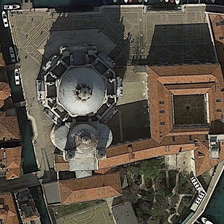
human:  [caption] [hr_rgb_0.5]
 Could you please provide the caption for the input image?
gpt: a church is near a river with some boats .

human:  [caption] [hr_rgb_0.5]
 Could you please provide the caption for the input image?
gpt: a church is near a river with some boats .

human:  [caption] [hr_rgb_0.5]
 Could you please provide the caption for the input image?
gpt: a church is near a river with some boats .

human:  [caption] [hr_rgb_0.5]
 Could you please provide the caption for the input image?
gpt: a church is near a river with some boats .

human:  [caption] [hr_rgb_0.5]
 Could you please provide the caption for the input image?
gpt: a church is near a river with some boats .